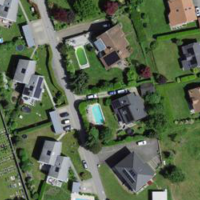
EUNIS habitat code: 55
Species observed at this site:
Impatiens balfourii